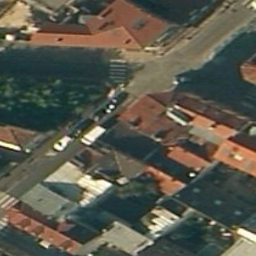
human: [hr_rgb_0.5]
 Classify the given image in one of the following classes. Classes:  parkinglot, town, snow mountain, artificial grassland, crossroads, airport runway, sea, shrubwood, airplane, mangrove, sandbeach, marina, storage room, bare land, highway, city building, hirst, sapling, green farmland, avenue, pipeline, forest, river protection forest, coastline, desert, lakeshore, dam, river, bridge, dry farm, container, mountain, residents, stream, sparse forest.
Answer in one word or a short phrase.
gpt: city building